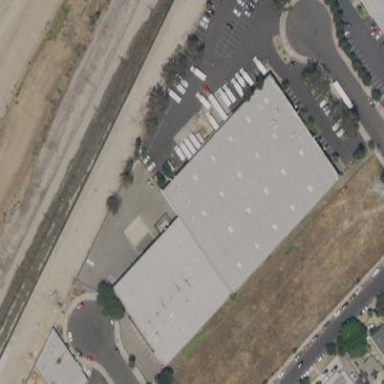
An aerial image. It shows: Warehouse.